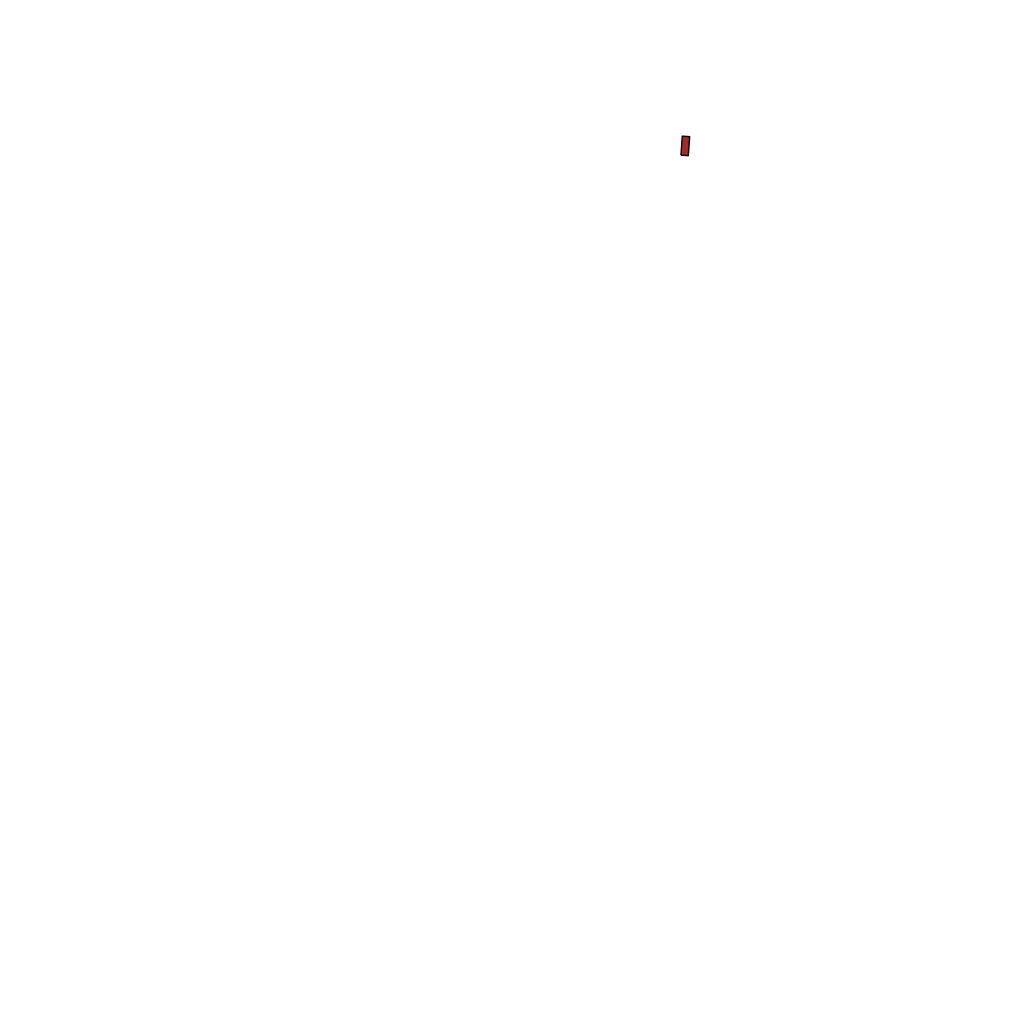
Tags: overhead vector_map, industrial, recreation, individual_rise, density_1, Facility, 1.0 km²